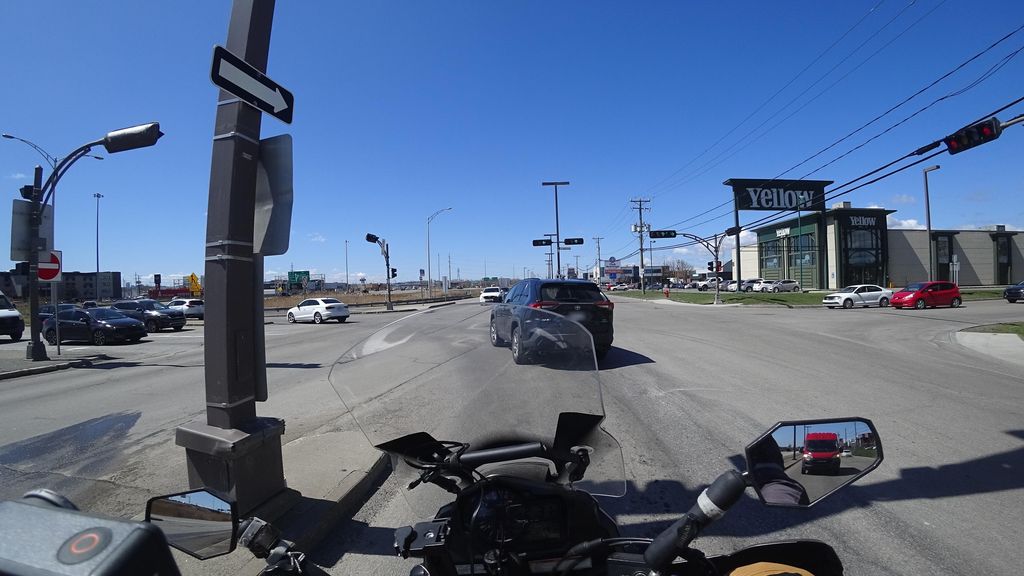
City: quebec_city